Field crop: maize
Growth stage: 2
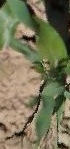
Species: maize